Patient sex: F
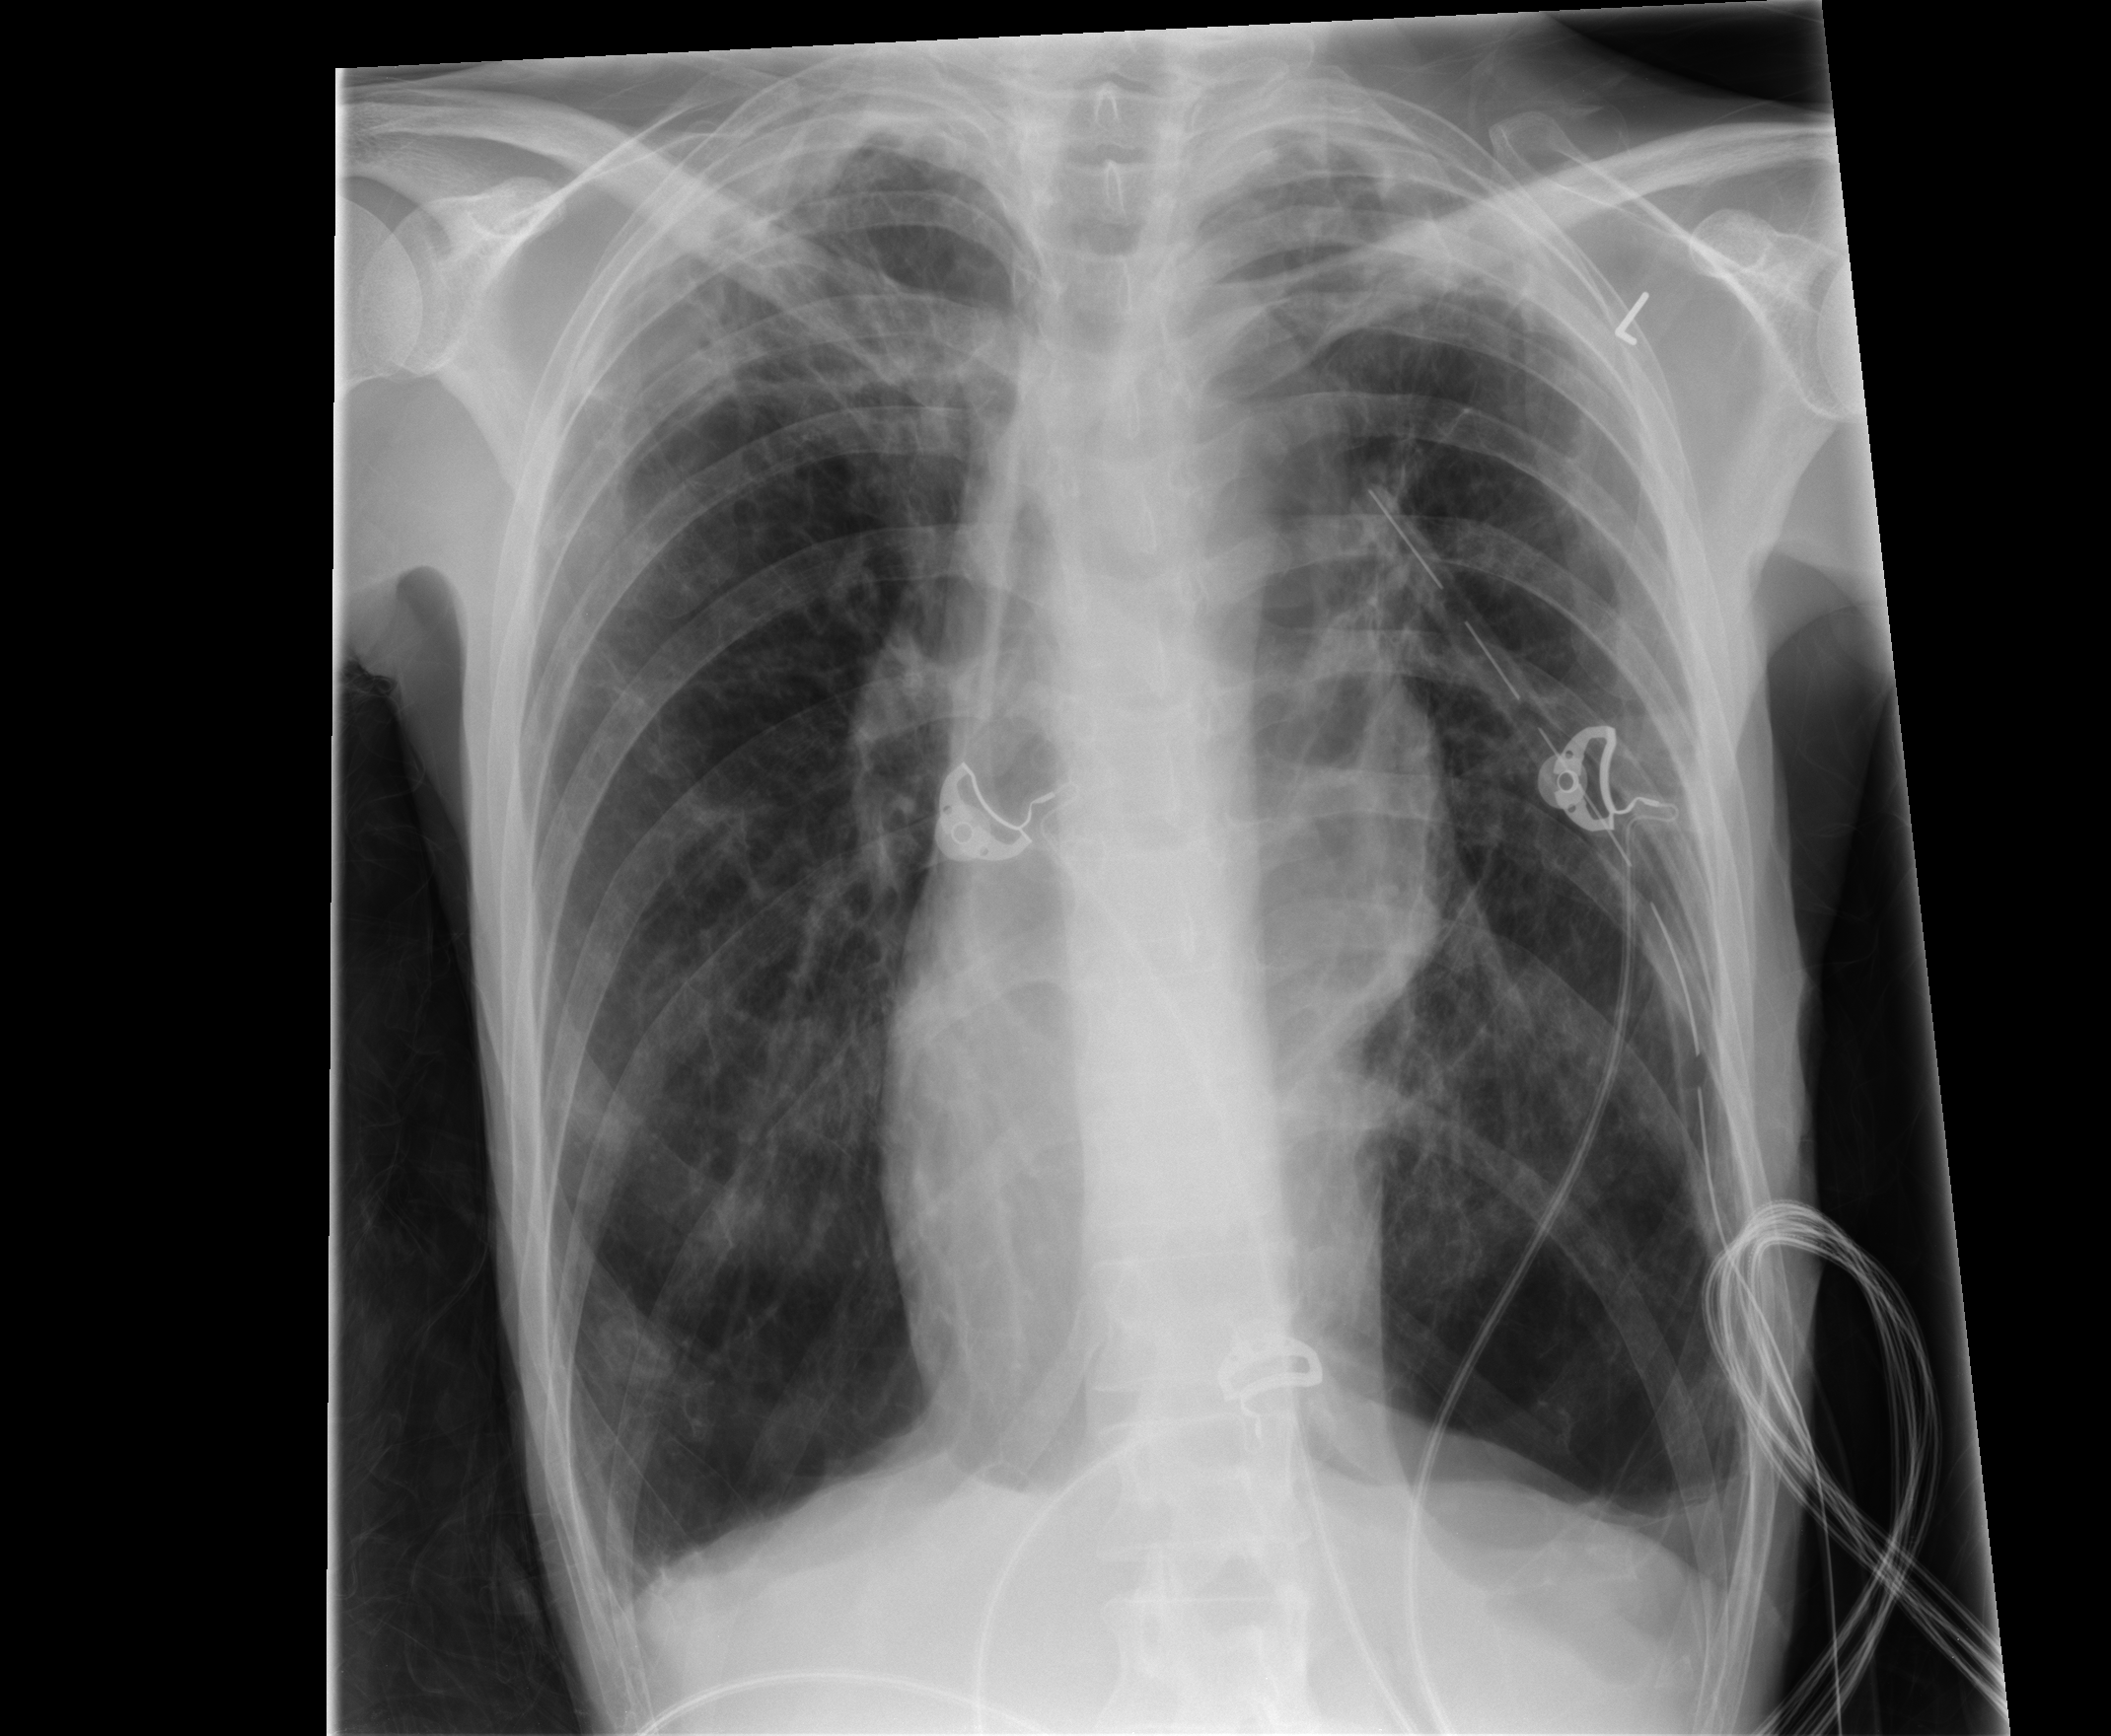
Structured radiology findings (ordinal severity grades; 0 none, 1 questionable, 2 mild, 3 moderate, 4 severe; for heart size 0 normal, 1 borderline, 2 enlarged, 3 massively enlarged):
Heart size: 0
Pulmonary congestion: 0
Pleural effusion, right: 0
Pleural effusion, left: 0
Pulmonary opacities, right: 1
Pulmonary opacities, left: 1
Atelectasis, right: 0
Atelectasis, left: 2